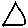
Label: triangle